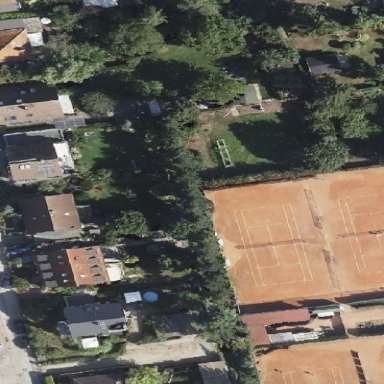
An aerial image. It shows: Clay tennis court on the leisure land pitch.